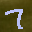
Label: 7